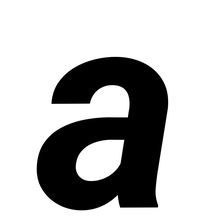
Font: Roboto-Italic_Bold_Italic